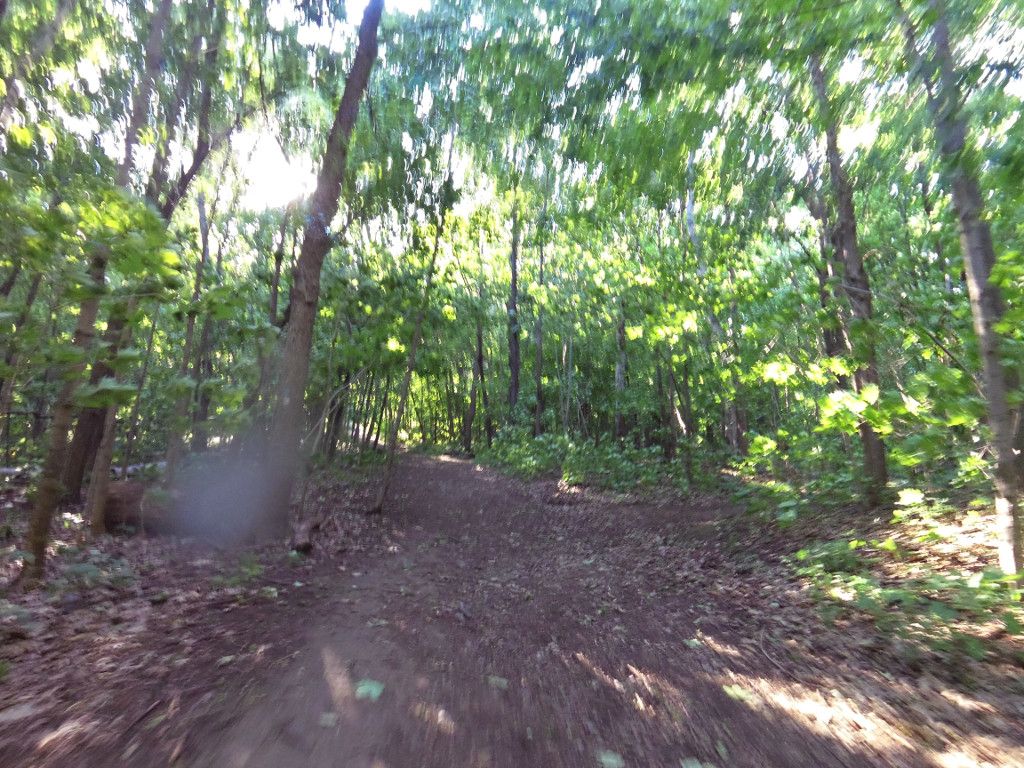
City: montreal